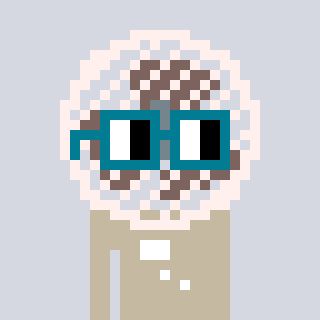
a pixel art character with square dark green glasses, a fan-shaped head and a bege-colored body on a cool background